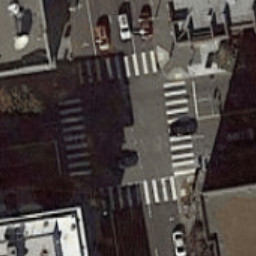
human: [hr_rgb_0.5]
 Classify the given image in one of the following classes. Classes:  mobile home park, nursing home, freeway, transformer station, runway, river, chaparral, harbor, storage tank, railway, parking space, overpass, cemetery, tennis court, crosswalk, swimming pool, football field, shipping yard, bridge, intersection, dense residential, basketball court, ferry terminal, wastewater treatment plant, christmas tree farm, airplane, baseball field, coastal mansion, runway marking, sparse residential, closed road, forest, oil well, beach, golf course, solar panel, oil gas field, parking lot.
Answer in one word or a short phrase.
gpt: crosswalk